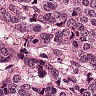
Metastatic tissue present: yes